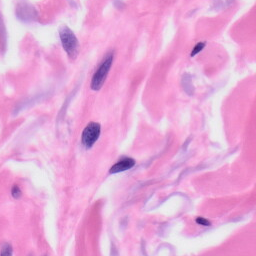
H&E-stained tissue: Skin